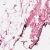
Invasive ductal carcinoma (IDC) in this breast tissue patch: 0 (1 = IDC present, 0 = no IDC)